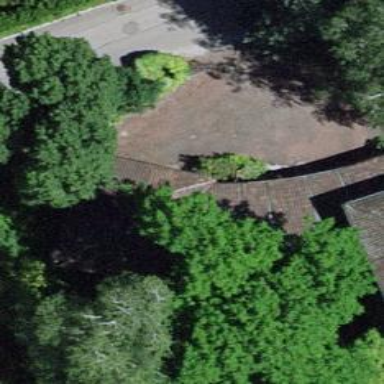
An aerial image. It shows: Garage building.